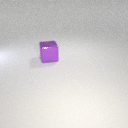
large purple metal cube